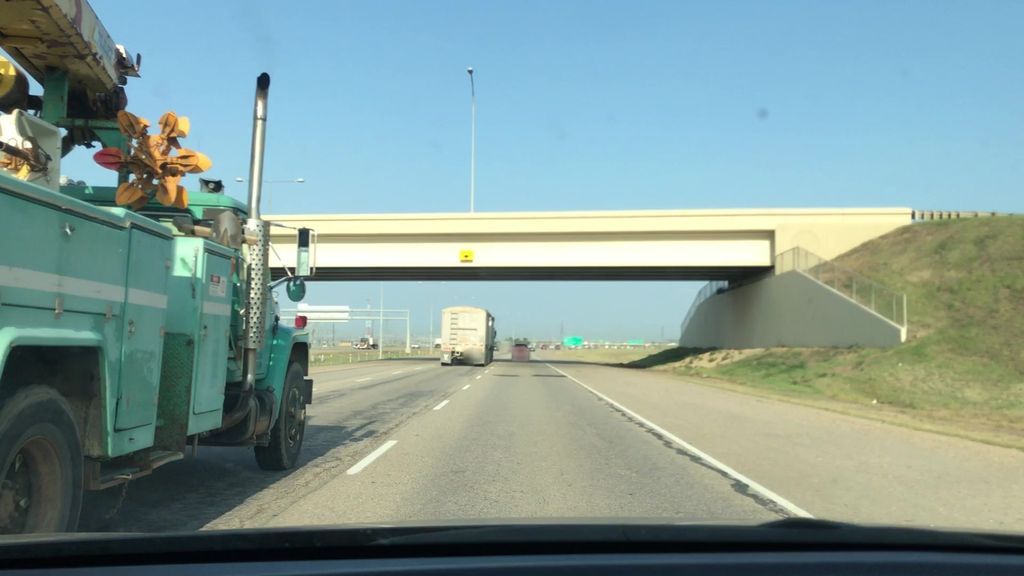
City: edmonton